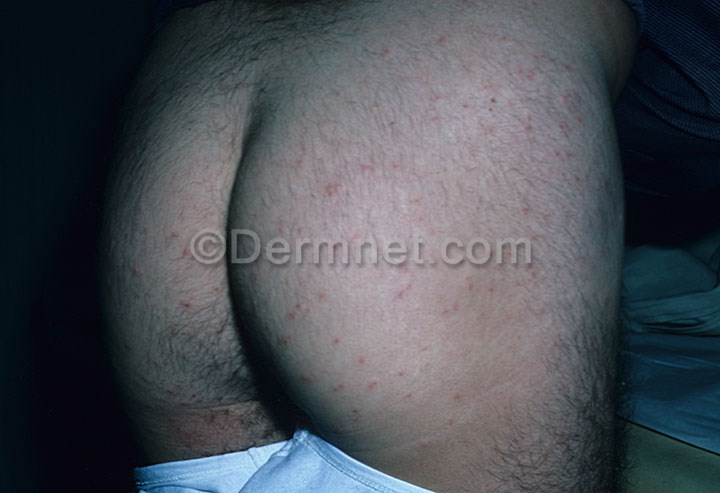
Disease: Scabies Lyme Disease and other Infestations and Bites